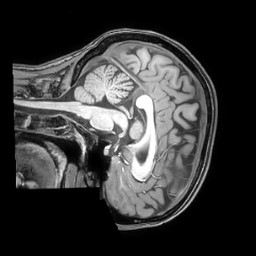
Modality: T1w
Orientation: sagittal
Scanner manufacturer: philips
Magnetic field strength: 3 T
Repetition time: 0.008 s
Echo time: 0.0035 s